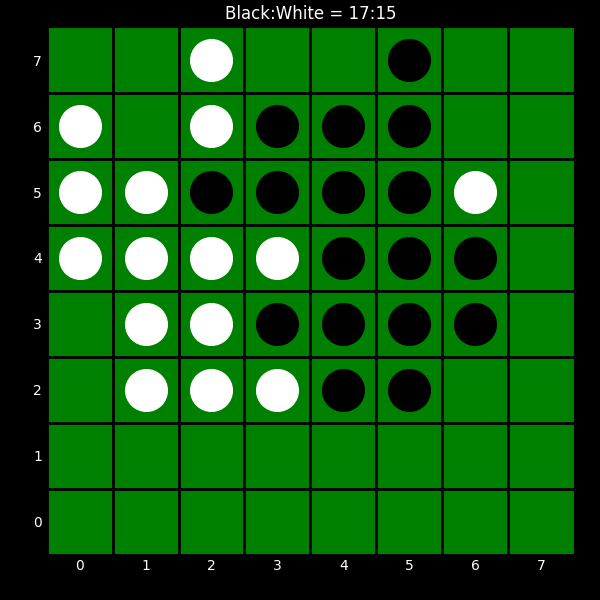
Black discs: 17
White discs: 15